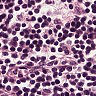
Metastatic tissue present: no